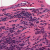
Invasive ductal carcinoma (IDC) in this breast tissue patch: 0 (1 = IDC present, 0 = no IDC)